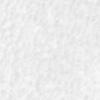
Label: no_change